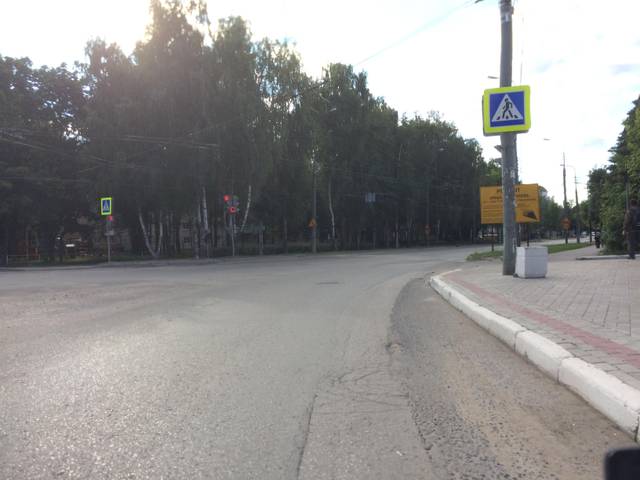
Region: Russia
Coordinates: 56.628, 47.877